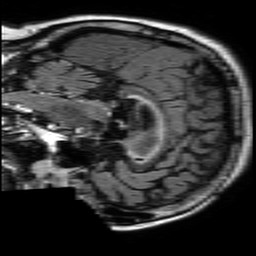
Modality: FLAIR
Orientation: sagittal
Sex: female
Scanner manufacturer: philips
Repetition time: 11 s
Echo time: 0.125 s